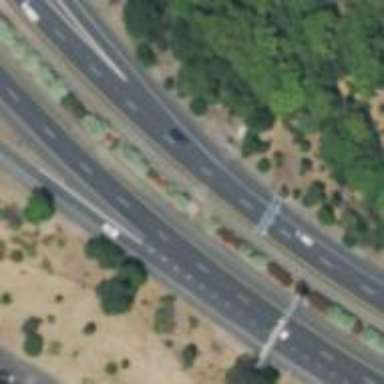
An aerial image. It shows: Motorway junction.